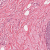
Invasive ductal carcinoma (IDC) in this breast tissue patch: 0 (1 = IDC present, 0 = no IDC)